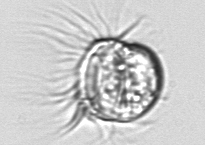
Label: Leegaardiella_ovalis